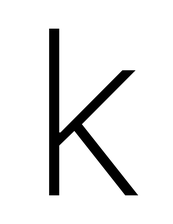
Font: Inter_ExtraLight